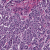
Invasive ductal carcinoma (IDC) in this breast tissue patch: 1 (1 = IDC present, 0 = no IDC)